Question: I don't know how to get the auto complete list of contacts when the user types anything on the textbox. I am not getting any idea for this. I have researched a lot of place but could not achieve anything. i have also added an image for example. Can anyone help me with this? Thanks in advance for your help!

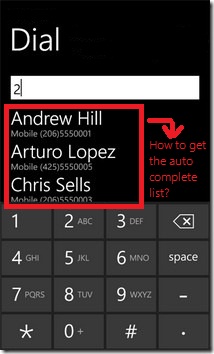
Answer: Download 'AutoCompleteBox' from 'Silverlight Toolkit'. Load all contacts into 'AutoCompleteBox.ItemsSource'. Set 'ValueMemberPath="propertyName"' to property that contains mobile phone (i.e. that you search for) or make your own filter criteria ('AutoCompleteBox.ItemFilter += ...')
or
Create 'ListBox' below 'TextBox' and subscribe to 'TextBox.TextChanged' event. Make 'ListBox' items handling manually with filtering by 'TextBox.Text'